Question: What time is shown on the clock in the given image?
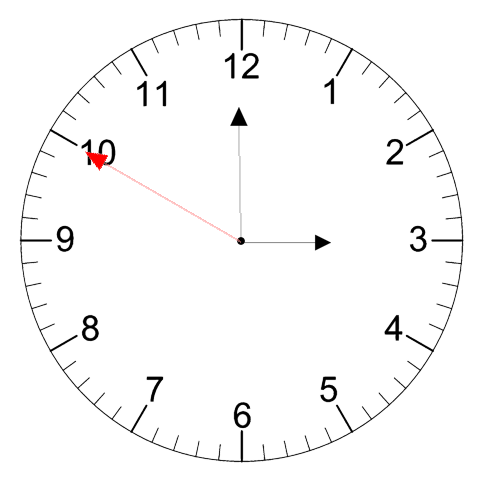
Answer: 02:59:50